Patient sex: F
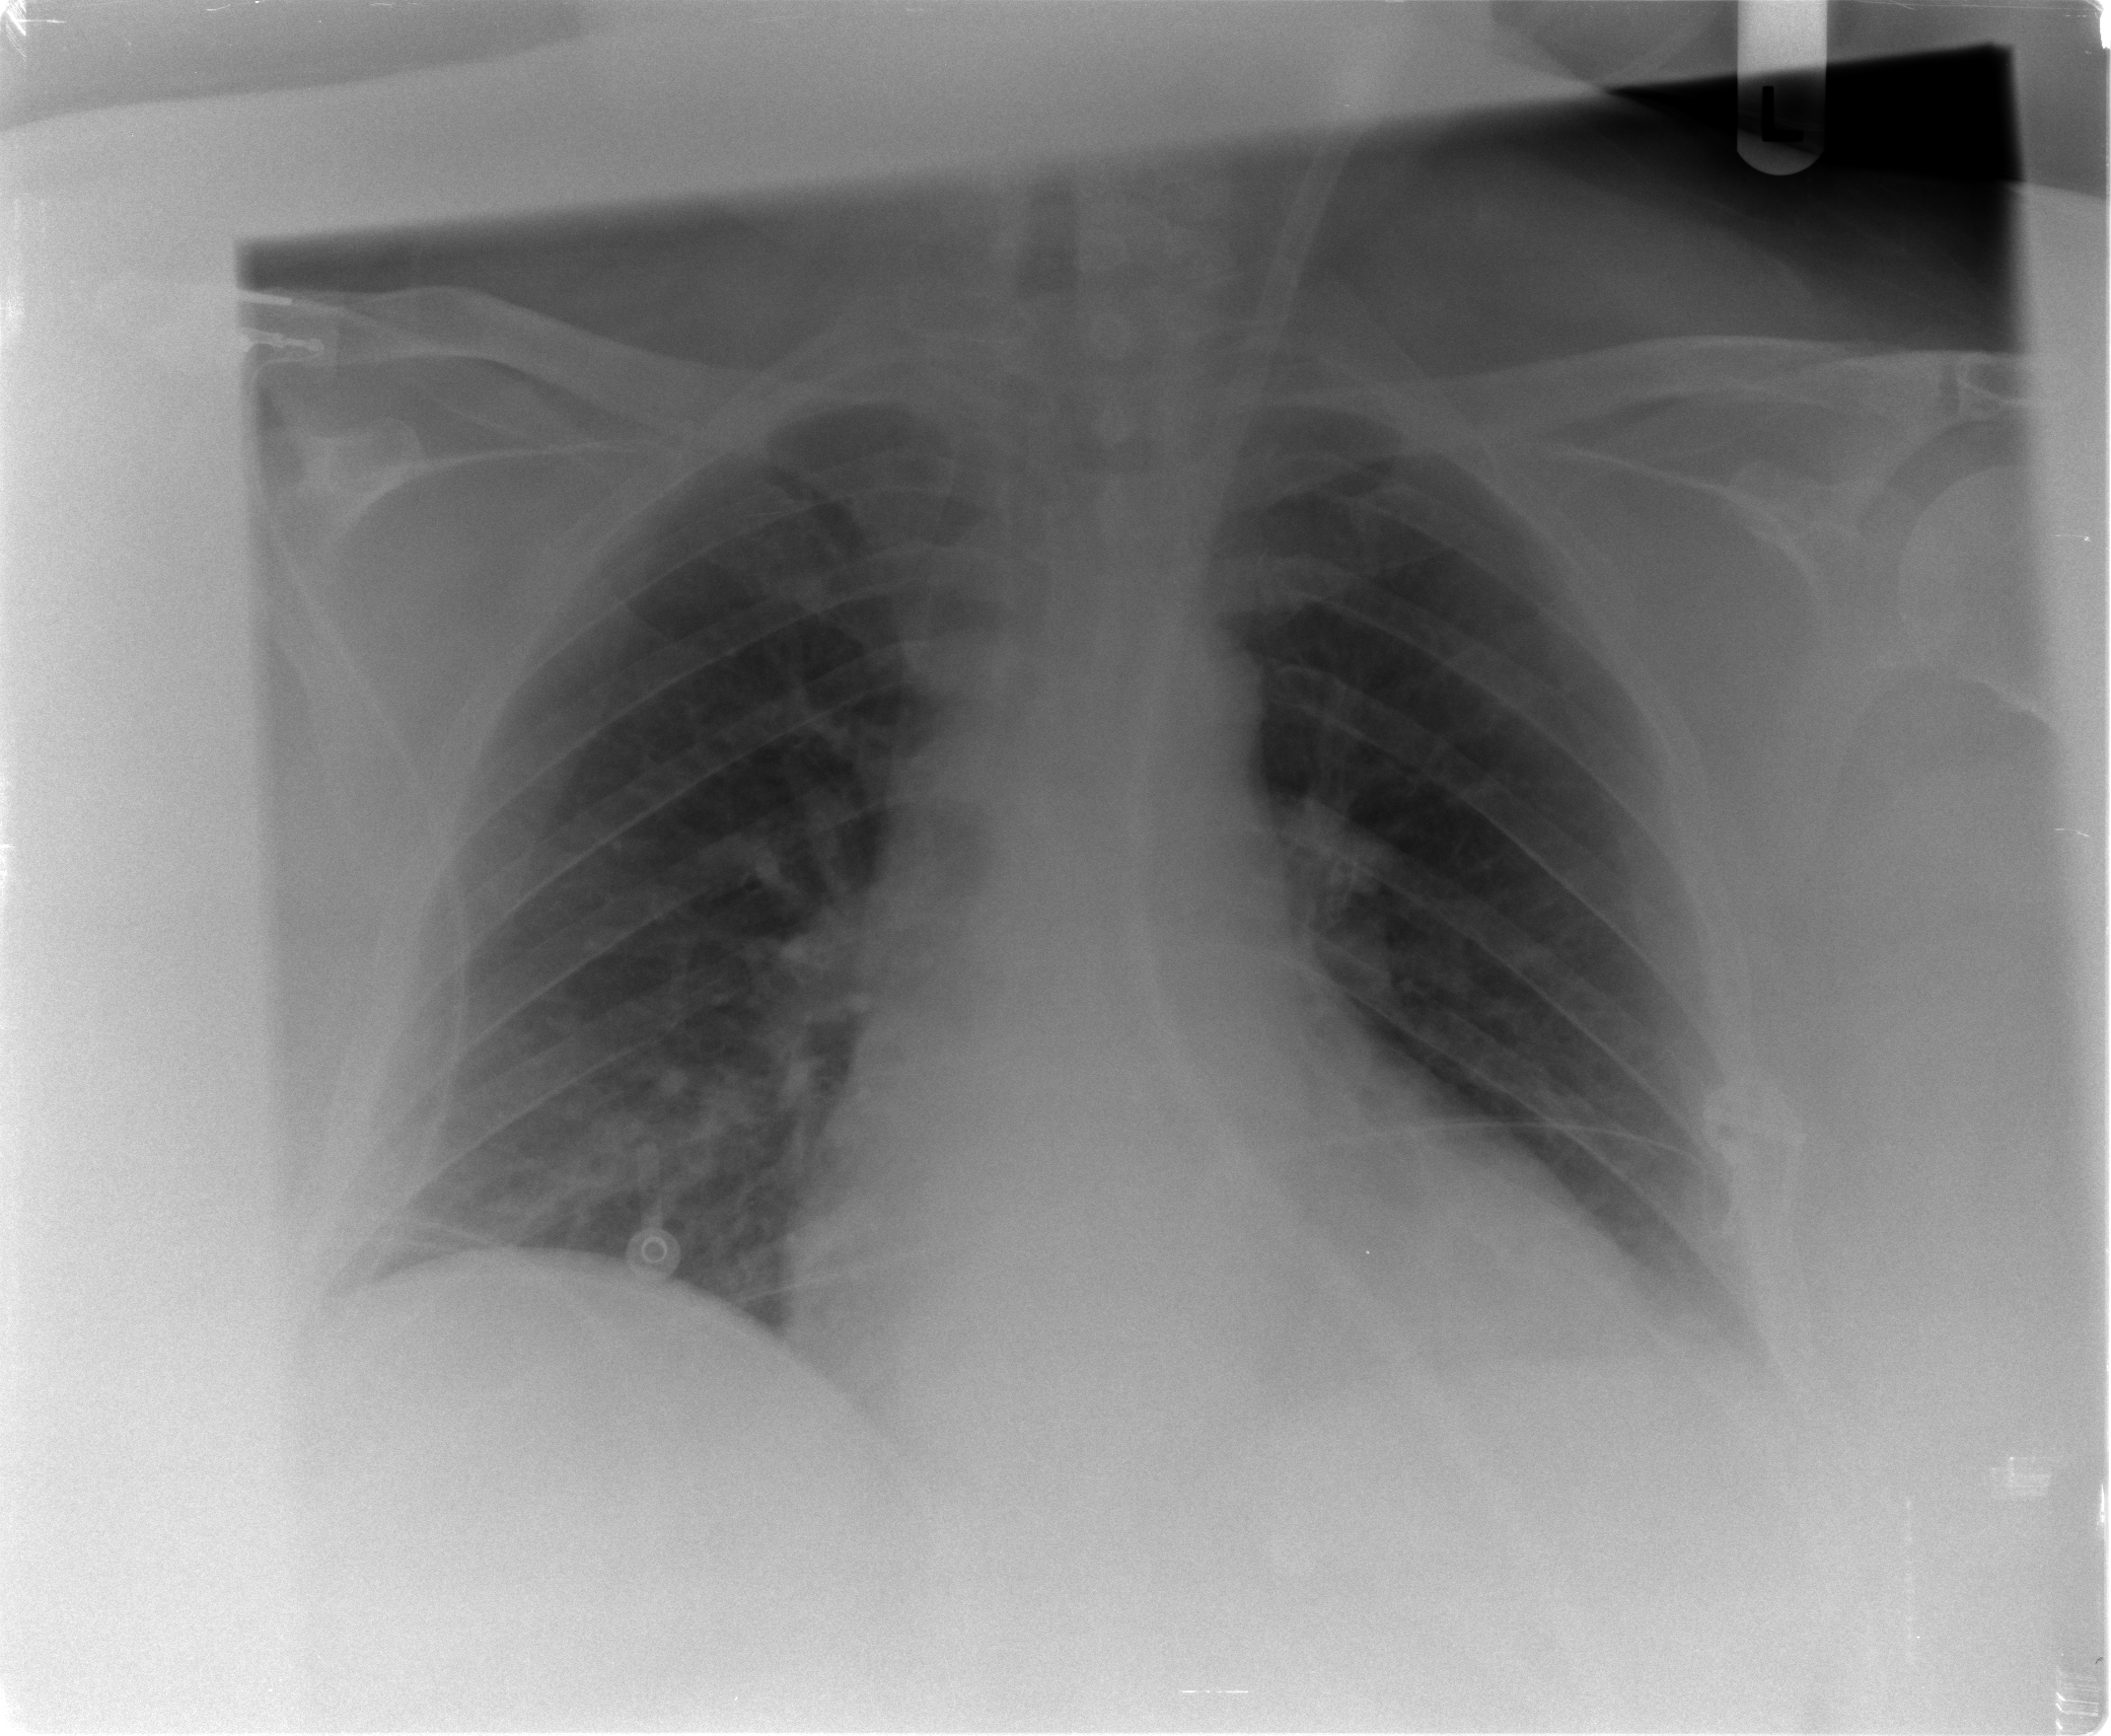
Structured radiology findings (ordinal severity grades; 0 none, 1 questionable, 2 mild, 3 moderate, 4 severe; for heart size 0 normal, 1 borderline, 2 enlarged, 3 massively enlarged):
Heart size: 0
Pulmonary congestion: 0
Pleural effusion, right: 2
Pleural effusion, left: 1
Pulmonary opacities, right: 0
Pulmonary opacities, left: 0
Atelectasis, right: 2
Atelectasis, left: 2